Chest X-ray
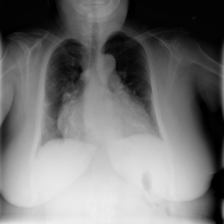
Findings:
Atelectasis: negative
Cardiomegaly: positive
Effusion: positive
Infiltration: negative
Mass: negative
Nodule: negative
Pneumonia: negative
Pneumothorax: negative
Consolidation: negative
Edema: negative
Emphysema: negative
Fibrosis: negative
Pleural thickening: negative
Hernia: negative